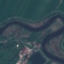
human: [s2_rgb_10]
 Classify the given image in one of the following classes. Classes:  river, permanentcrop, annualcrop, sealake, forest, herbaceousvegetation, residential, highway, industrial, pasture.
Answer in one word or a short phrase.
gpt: River